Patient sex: M
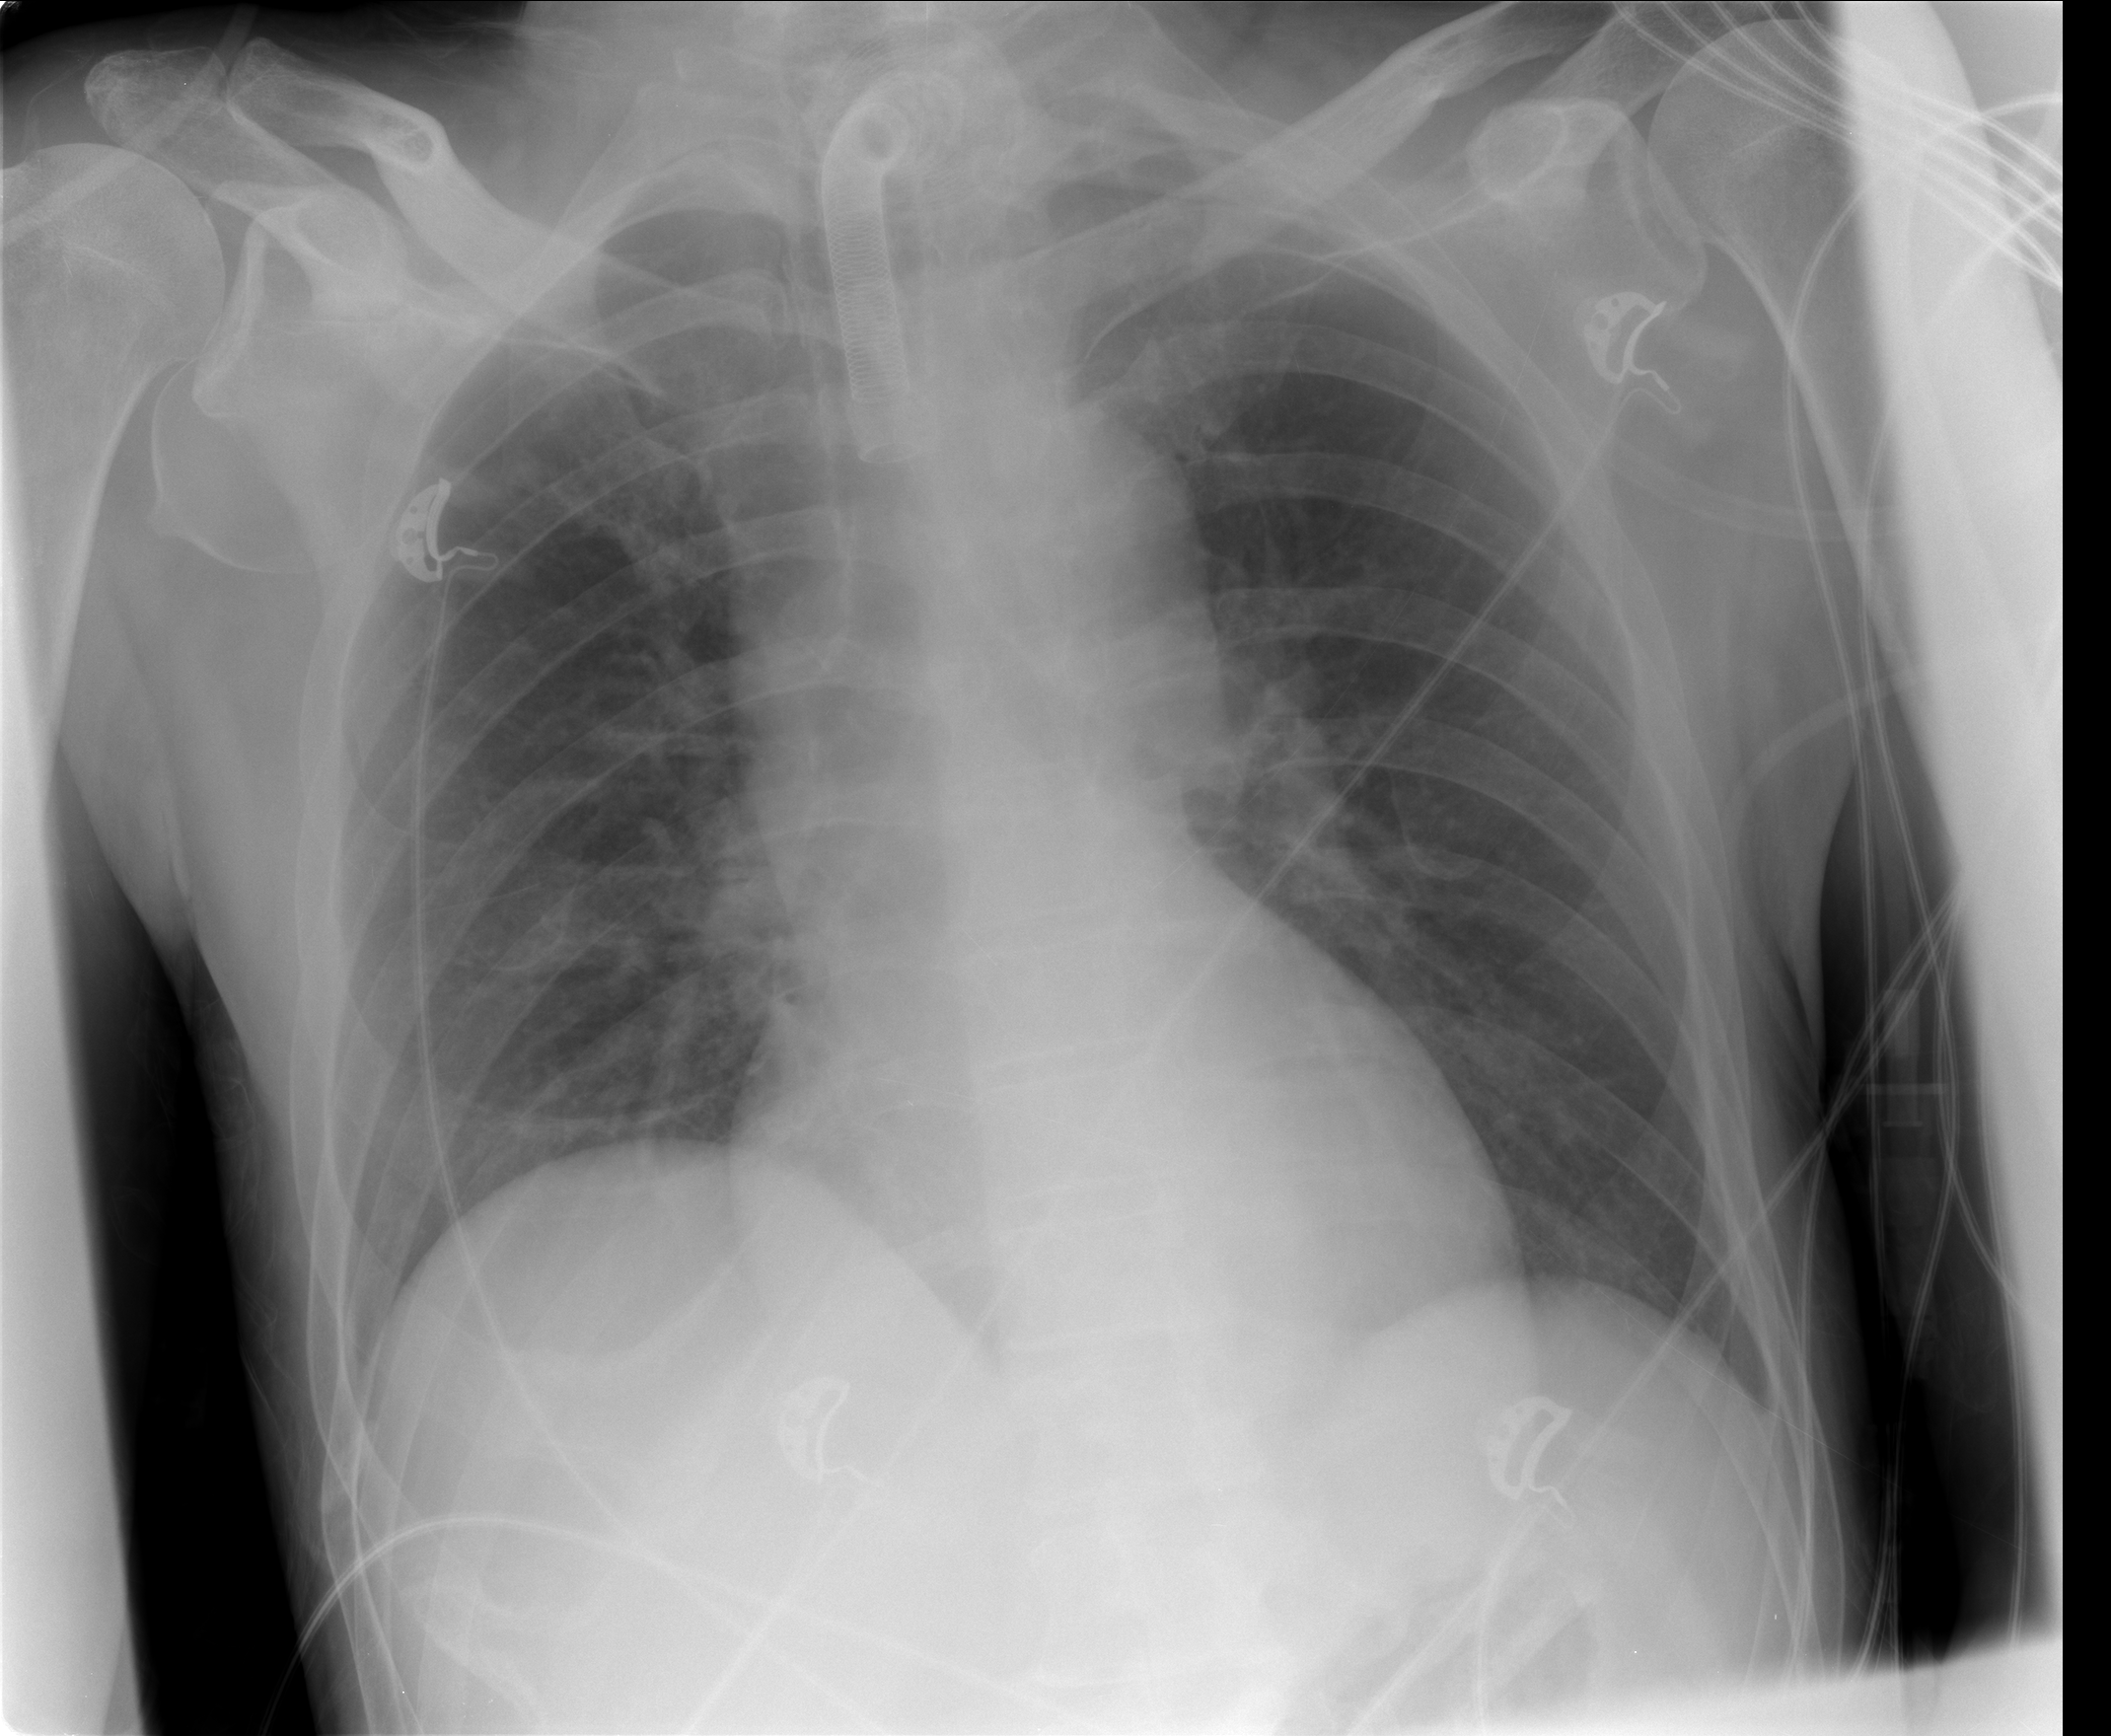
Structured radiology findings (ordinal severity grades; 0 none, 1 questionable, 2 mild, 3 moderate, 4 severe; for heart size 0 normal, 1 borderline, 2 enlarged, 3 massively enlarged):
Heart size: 0
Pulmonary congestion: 2
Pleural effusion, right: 0
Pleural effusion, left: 1
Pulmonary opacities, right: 0
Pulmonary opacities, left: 0
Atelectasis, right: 1
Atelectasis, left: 0